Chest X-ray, PA view. Patient: 42 years old, sex F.
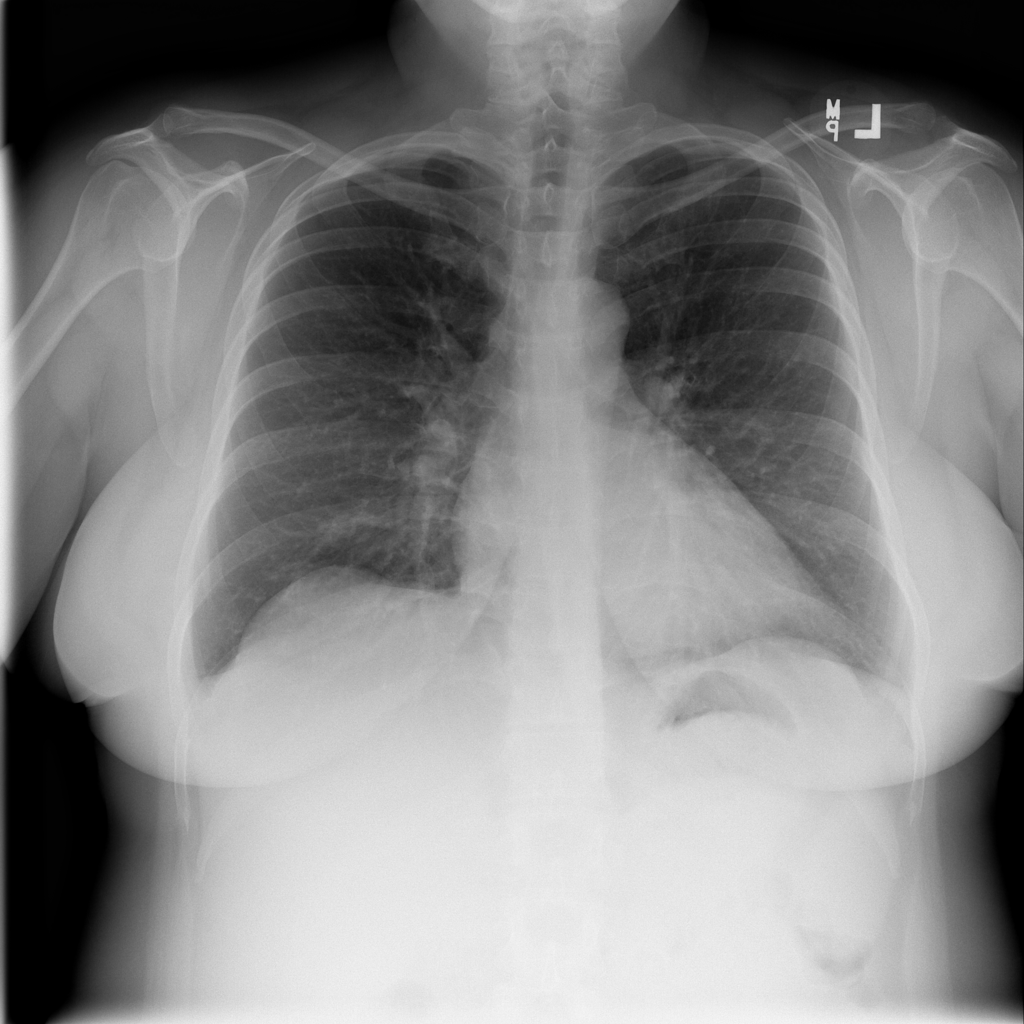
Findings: No Finding